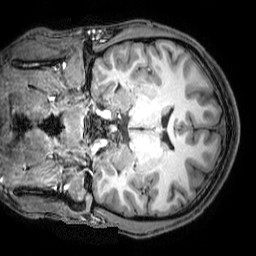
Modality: T1w
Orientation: sagittal
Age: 19
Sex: male
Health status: ill
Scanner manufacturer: philips
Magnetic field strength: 3 T
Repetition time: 8.3 s
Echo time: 3.865 s